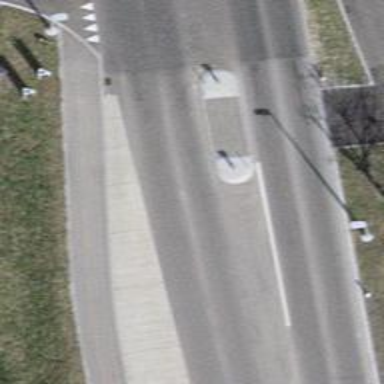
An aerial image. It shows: Unmarked crossing with pedestrian island.